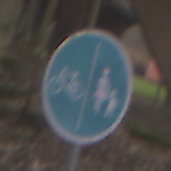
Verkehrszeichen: GetrennterRadUndGehwegRadwegLinks
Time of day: MorningAfternoon
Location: Outdoor (Nature)
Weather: Overcast
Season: Autumn
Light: Natural